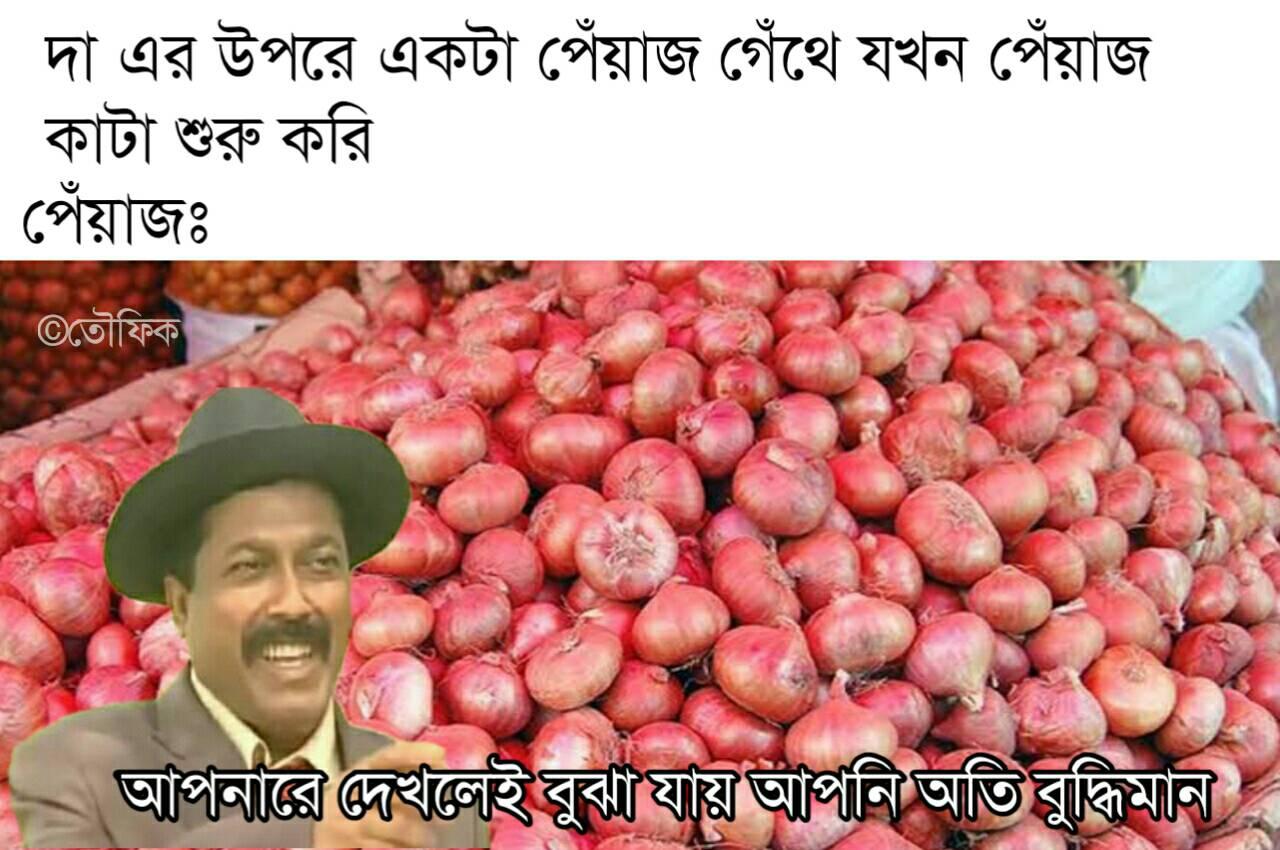
Caption: দা এর উপর একটা পেয়াজ গেঁথে যখন পেঁয়াজ কাটা শুরু করি    পেঁয়াজঃ    আপনারে দেখলেই বুঝা যায় আপনি অতি বুদ্ধিমান
Label: non-hate